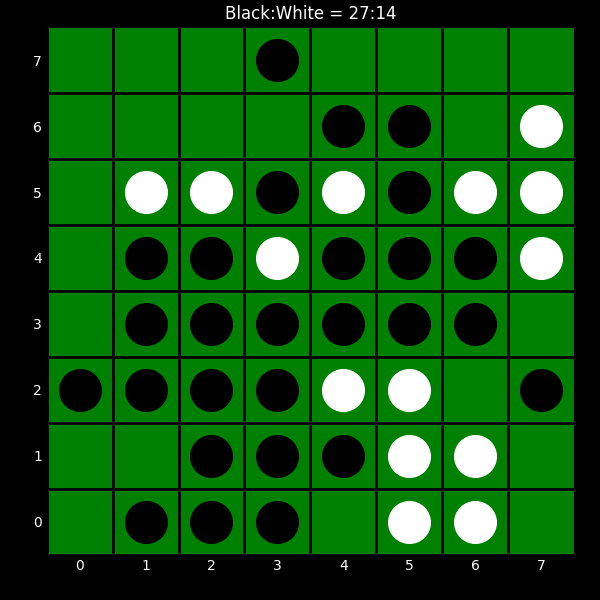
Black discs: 27
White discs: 14